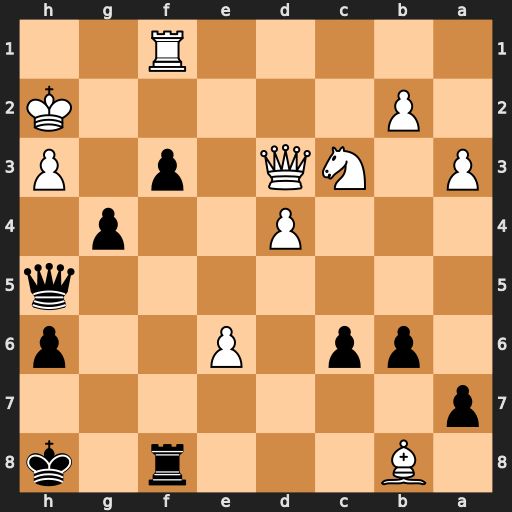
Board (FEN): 1B3r1k/p7/1pp1P2p/7q/3P2p1/P1NQ1p1P/1P5K/5R2
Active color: b
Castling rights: -
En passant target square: -
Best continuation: Qxh3+ Kg1 Qg2#